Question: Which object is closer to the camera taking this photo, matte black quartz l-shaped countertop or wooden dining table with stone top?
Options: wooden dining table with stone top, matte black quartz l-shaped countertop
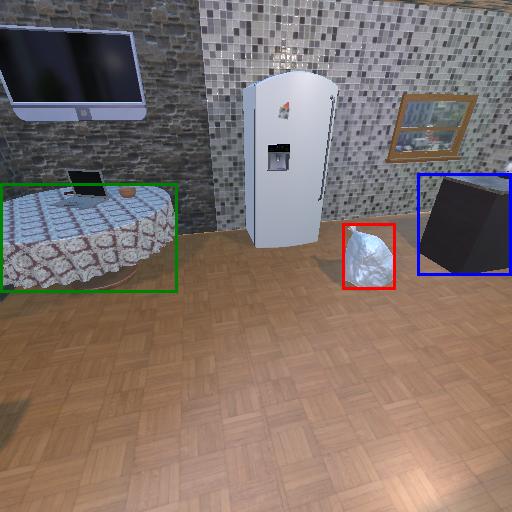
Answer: wooden dining table with stone top